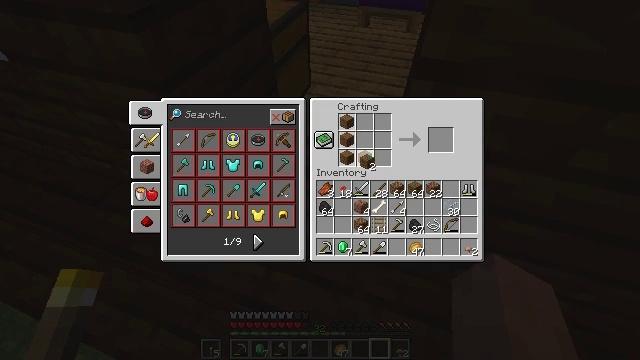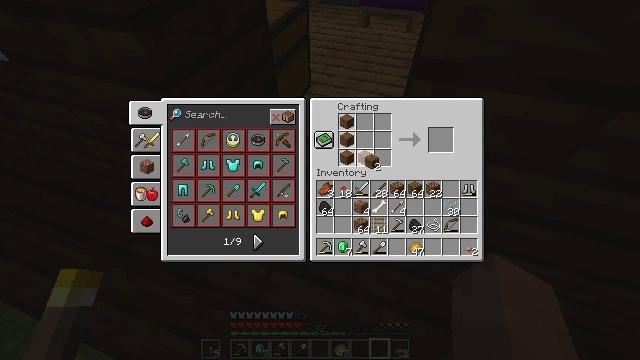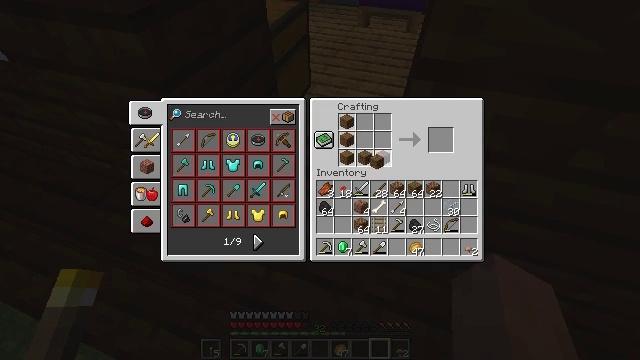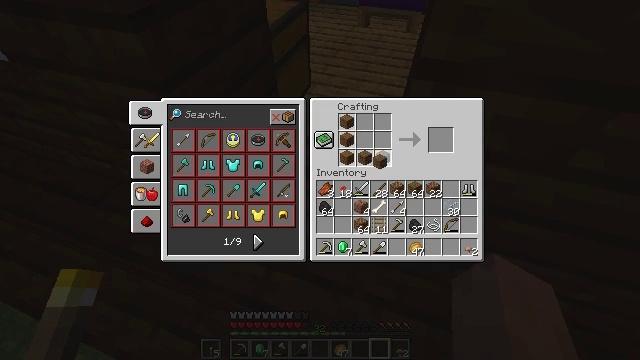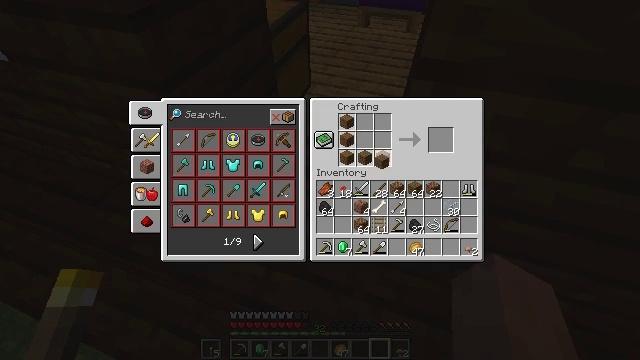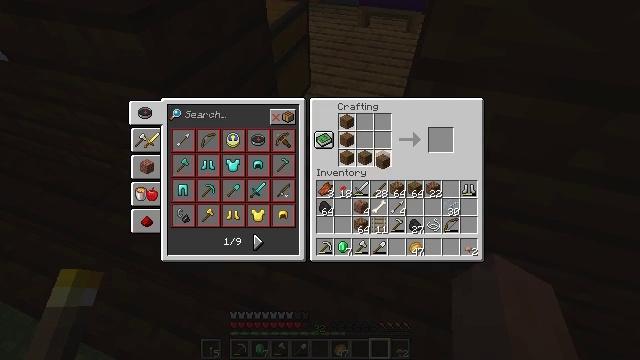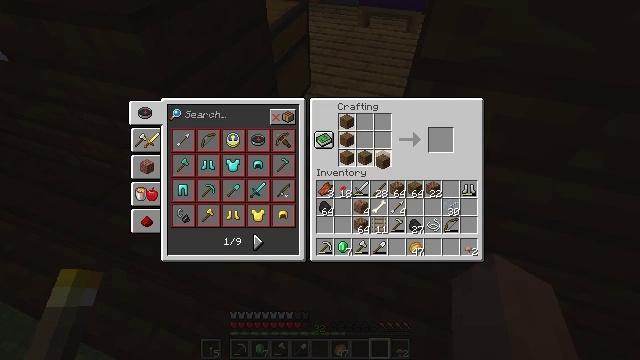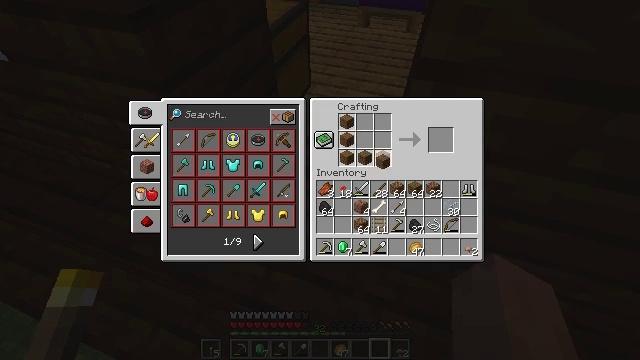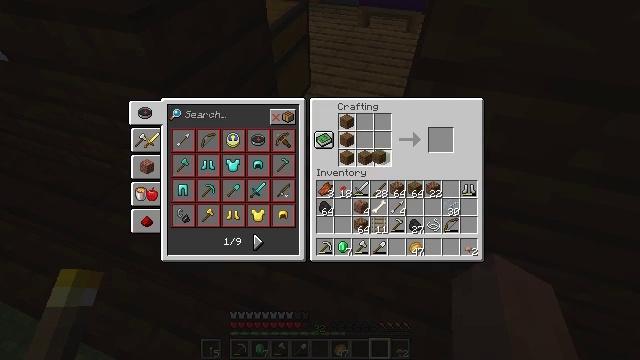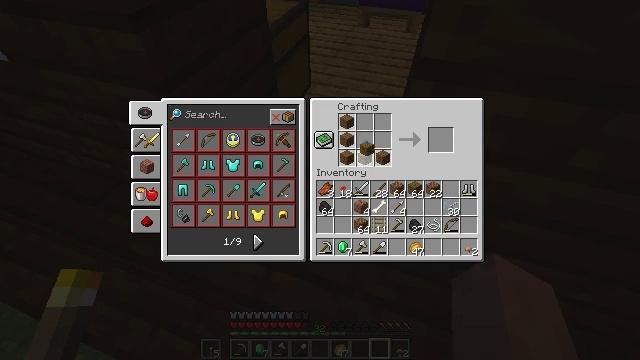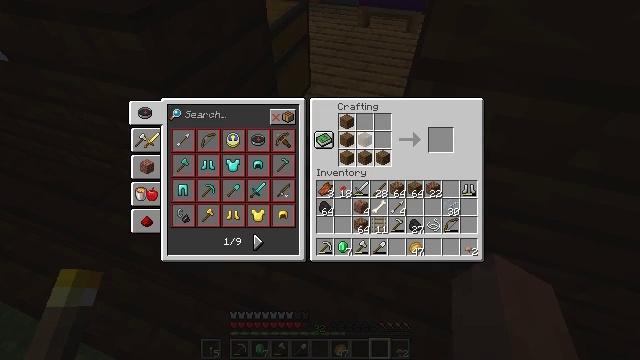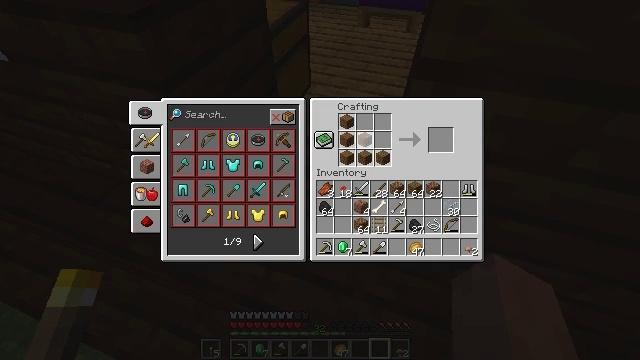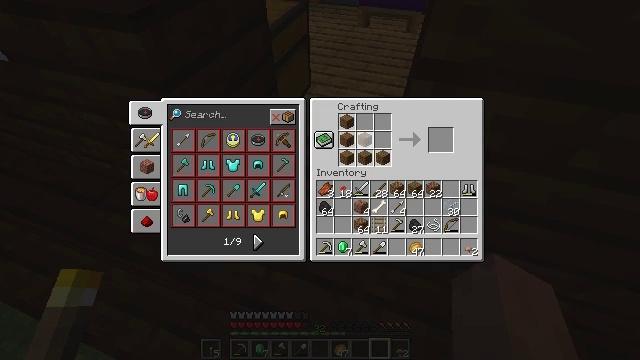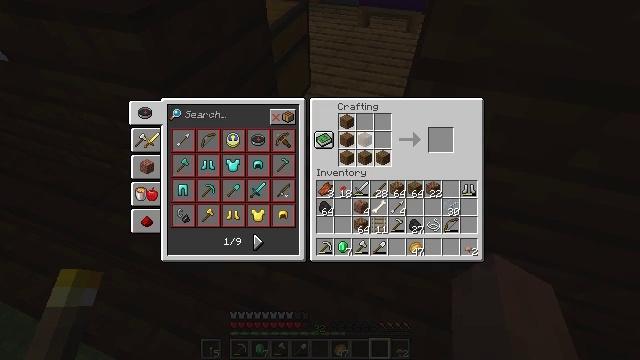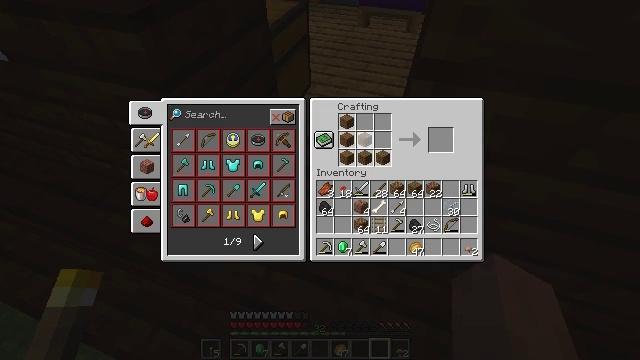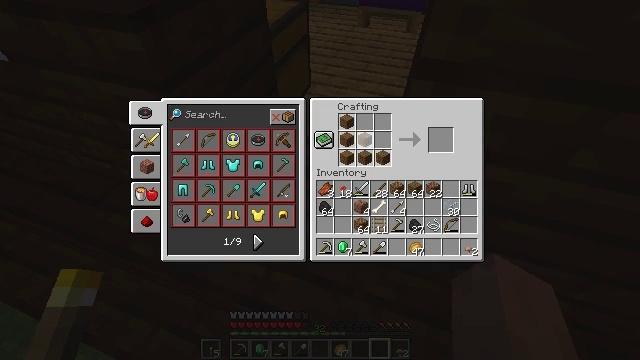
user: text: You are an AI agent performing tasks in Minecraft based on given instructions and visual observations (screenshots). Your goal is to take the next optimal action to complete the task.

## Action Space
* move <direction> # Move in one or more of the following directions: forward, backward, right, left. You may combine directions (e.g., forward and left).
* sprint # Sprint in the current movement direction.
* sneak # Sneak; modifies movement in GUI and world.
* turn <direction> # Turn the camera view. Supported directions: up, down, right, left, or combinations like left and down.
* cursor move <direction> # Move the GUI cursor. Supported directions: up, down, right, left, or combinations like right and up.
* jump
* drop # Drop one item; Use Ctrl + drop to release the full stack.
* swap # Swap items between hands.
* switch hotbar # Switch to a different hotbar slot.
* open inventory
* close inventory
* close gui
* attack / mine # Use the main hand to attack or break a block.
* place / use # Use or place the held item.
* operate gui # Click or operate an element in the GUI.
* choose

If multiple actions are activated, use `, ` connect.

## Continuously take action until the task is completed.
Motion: motion action
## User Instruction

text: Make spruce stairs in the crafting table.
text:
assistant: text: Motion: operate gui
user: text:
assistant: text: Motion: operate gui
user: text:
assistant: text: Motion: operate gui
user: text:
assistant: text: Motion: operate gui
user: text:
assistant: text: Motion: operate gui
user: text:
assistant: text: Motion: operate gui
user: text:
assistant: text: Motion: operate gui
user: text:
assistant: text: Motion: operate gui
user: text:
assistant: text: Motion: cursor move left and up, operate gui
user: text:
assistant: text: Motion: operate gui
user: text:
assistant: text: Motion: operate gui
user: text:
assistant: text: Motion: operate gui
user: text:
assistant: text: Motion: operate gui
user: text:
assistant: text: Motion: operate gui
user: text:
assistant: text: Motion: operate gui
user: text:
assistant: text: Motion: operate gui
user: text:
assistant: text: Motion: no_op
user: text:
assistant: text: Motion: no_op
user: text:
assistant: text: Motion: cursor move right and down
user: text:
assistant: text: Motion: cursor move right and down
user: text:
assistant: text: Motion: cursor move right
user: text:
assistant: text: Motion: no_op
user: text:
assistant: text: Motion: sneak
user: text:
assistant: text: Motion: sneak
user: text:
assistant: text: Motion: sneak
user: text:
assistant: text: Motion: sneak
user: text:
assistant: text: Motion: sneak
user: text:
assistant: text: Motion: sneak
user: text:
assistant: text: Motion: sneak, operate gui
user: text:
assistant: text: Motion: sneak, operate gui